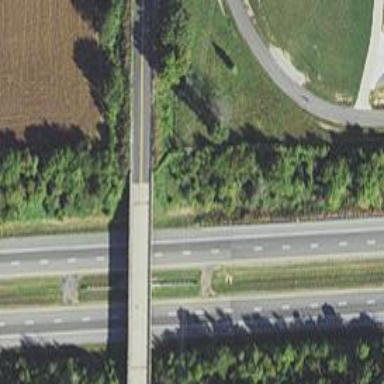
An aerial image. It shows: Tertiary road with bridge.